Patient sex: F
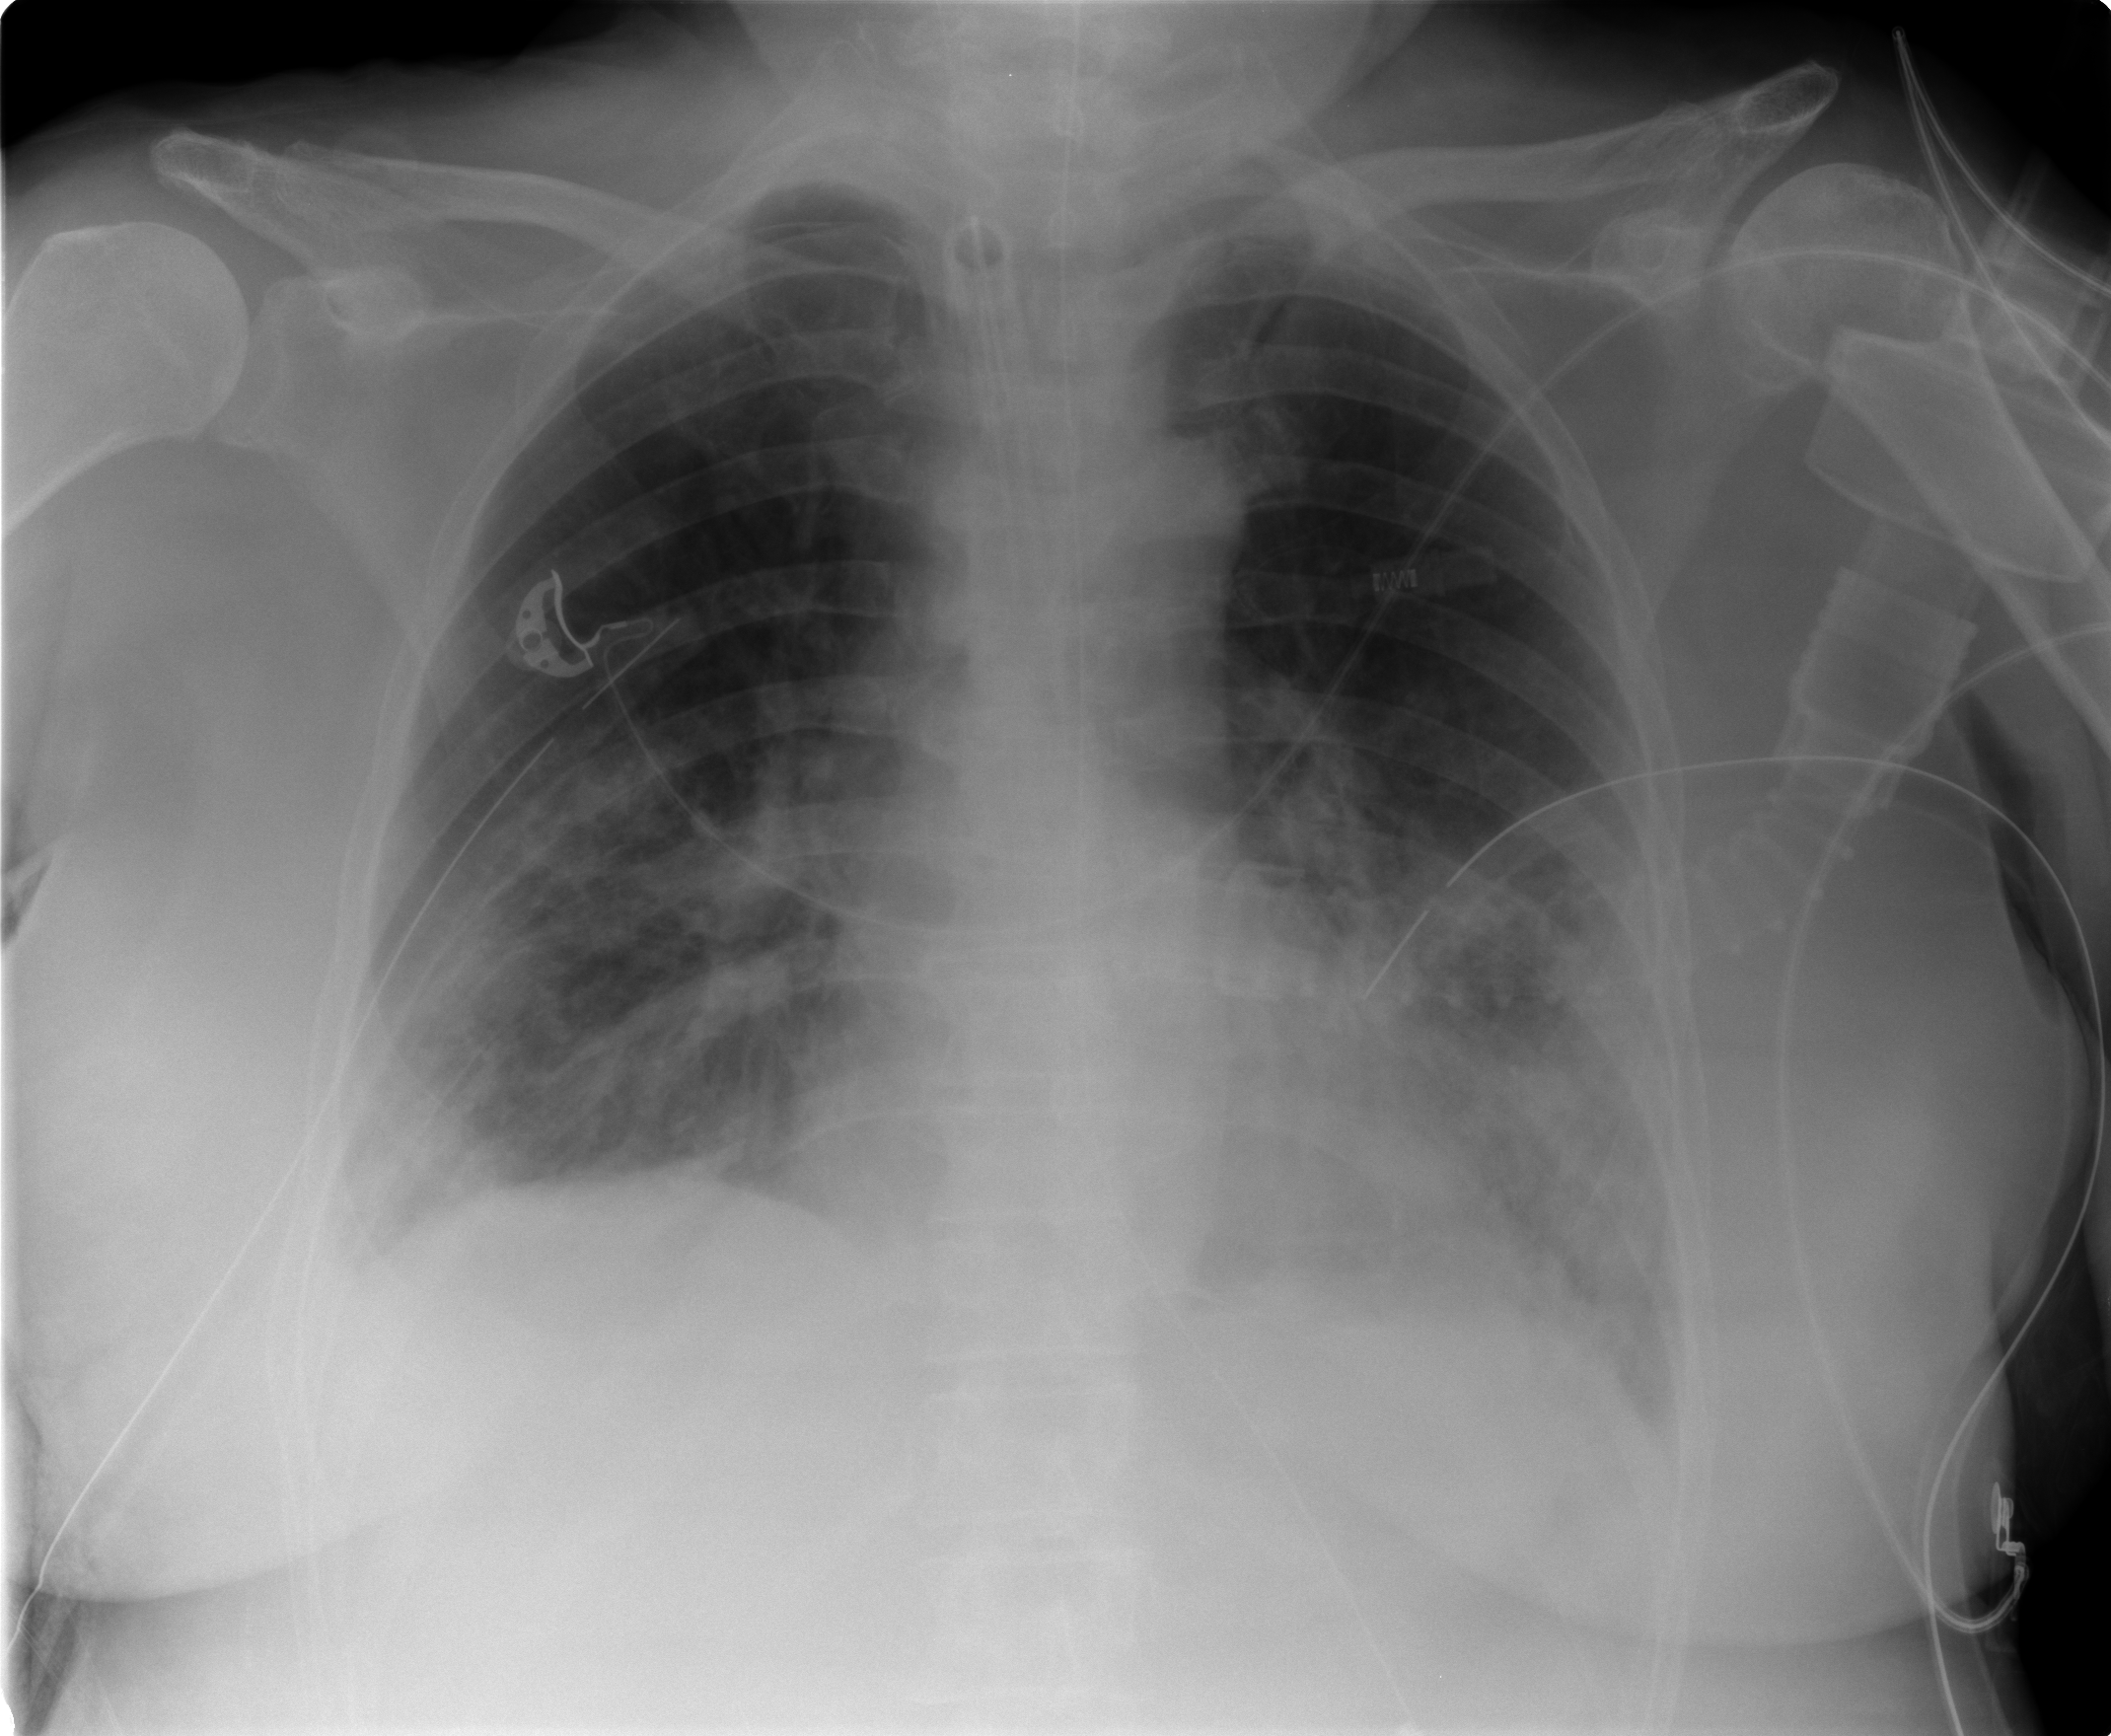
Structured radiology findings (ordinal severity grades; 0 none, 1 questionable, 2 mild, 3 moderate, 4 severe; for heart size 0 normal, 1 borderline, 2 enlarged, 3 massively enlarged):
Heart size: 0
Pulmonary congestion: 2
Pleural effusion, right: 2
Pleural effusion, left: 2
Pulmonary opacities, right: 3
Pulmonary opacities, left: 3
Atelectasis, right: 2
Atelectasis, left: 2